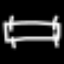
Label: bed